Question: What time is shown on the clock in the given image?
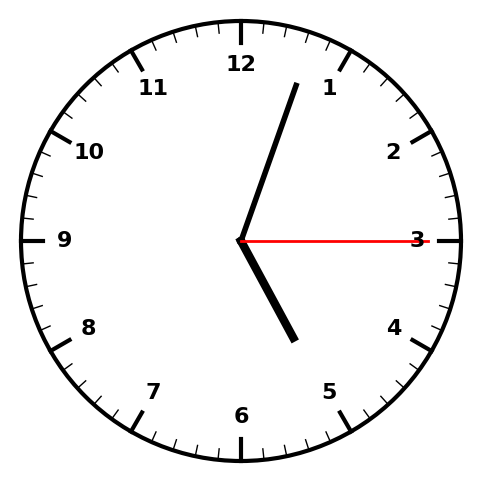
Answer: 05:03:15